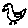
Label: bird